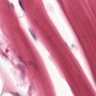
Metastatic tissue present: no